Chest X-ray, AP view. Patient: 48 years old, sex M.
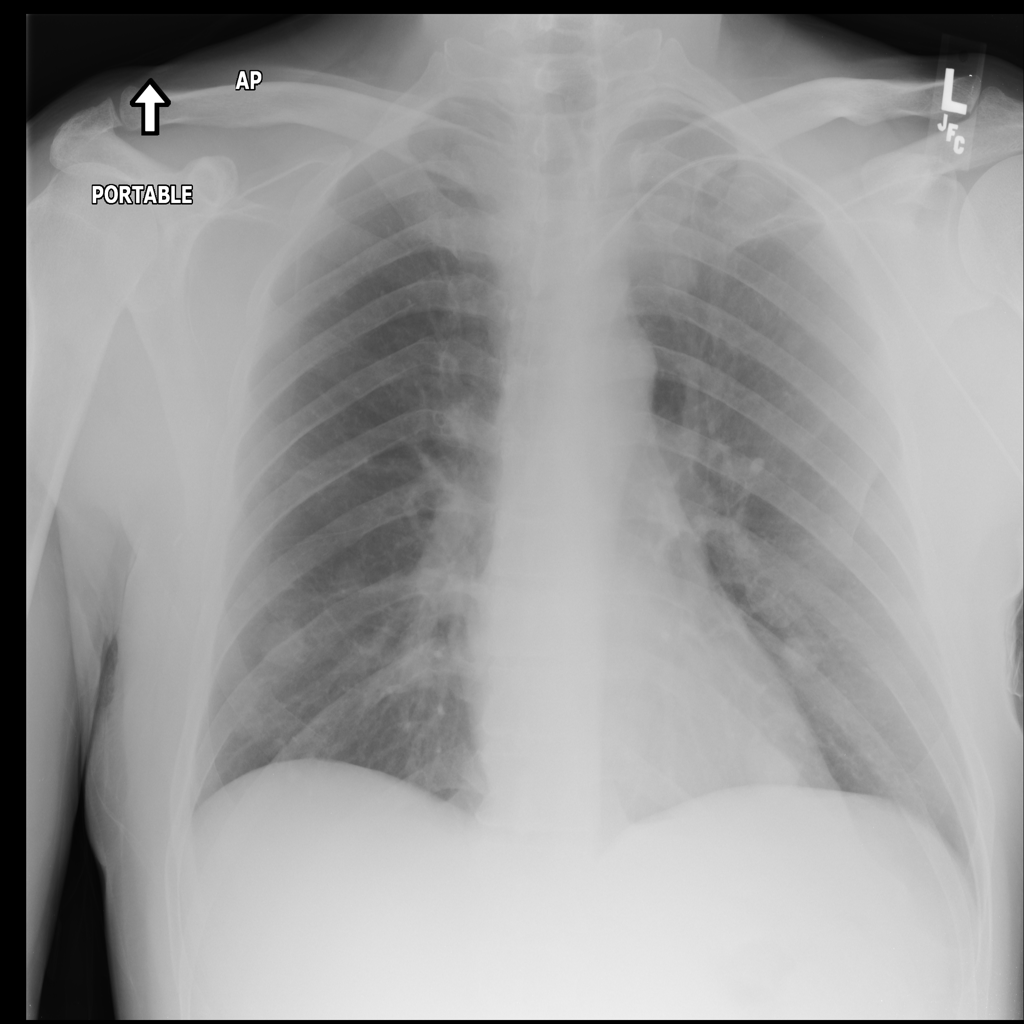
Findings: No Finding